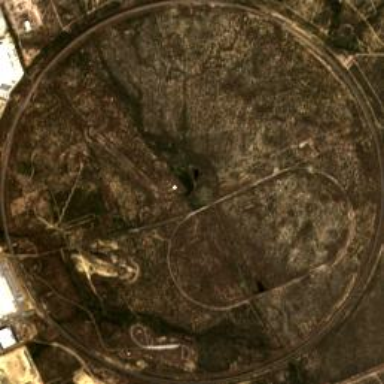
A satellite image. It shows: Asphalt raceway.